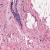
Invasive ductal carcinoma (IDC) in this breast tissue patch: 0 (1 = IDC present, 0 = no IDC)